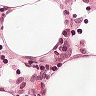
Metastatic tissue present: no